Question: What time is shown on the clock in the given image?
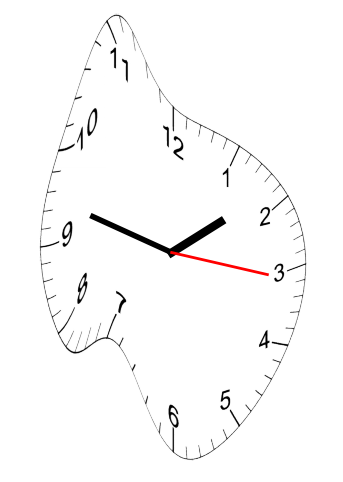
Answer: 01:47:16